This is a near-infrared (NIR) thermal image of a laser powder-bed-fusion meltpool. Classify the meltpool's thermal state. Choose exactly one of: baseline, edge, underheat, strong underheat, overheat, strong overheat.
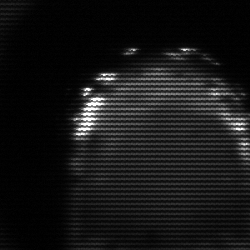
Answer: edge